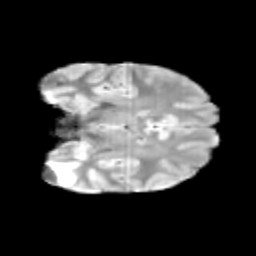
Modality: T2w
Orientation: coronal
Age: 12
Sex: male
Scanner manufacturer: siemens
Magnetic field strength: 3 T
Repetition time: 3.8 s
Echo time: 0.07 s